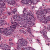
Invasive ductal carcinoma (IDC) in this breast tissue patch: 0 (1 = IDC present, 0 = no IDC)